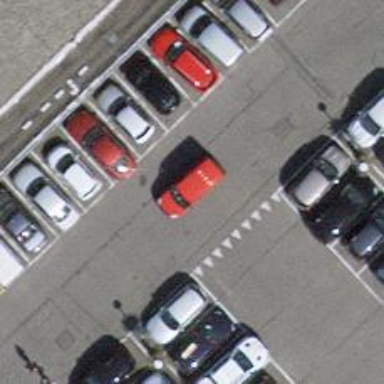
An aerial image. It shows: Road serving as parking aisle.